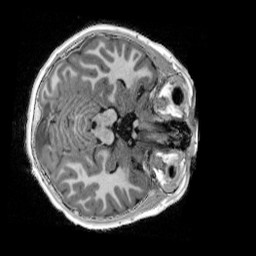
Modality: UNIT1_denoised
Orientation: axial
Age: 9
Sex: male
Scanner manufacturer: siemens
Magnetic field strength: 3 T
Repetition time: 4 s
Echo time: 0.00303 s